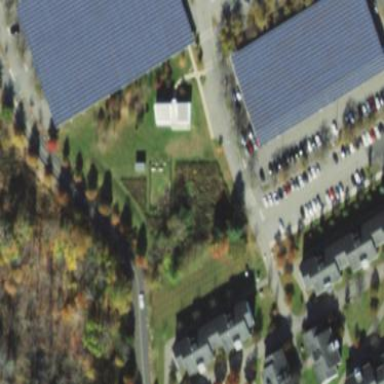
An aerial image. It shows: Solar photovoltaic panel generator located on building's roof.